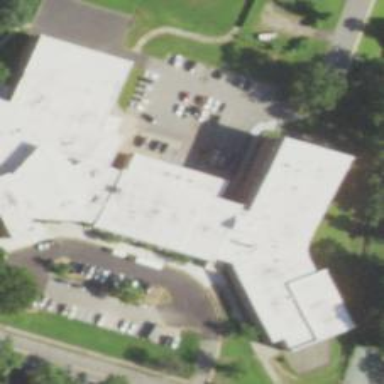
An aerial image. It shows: School.